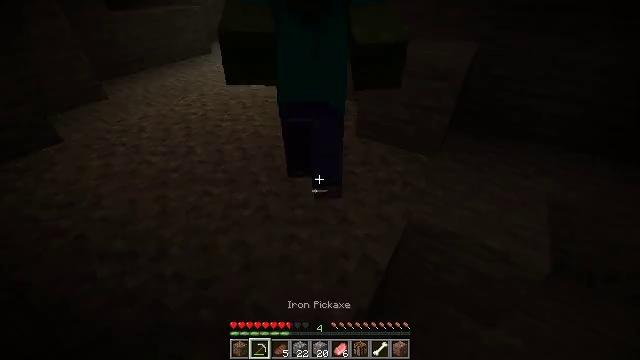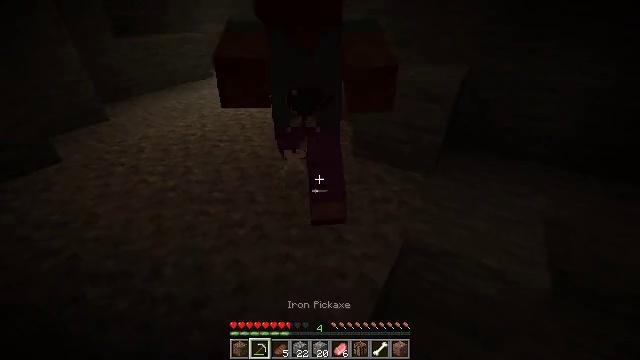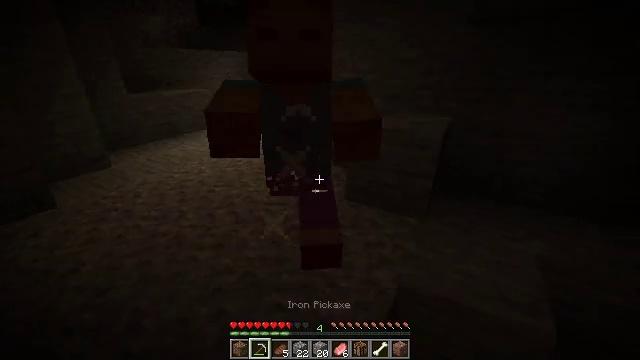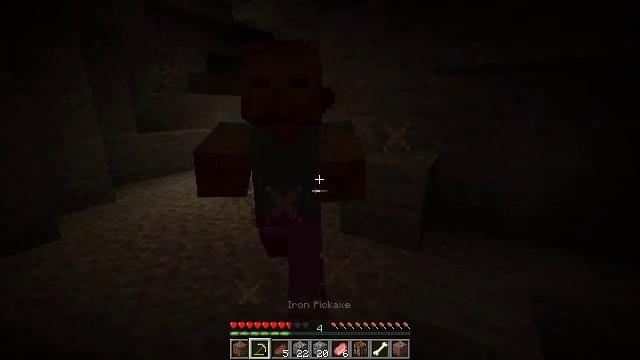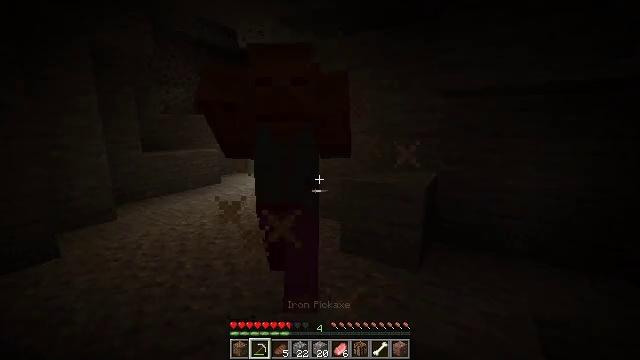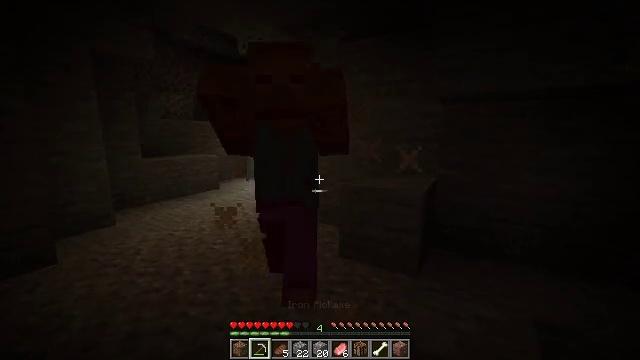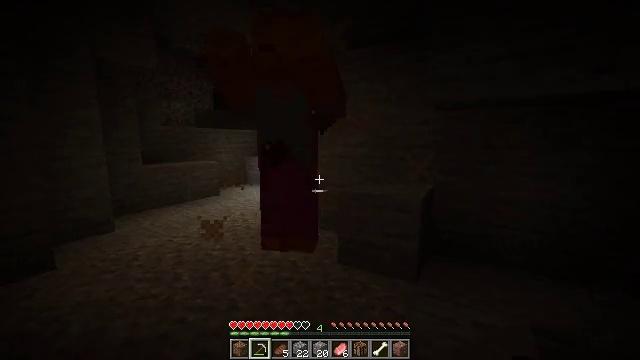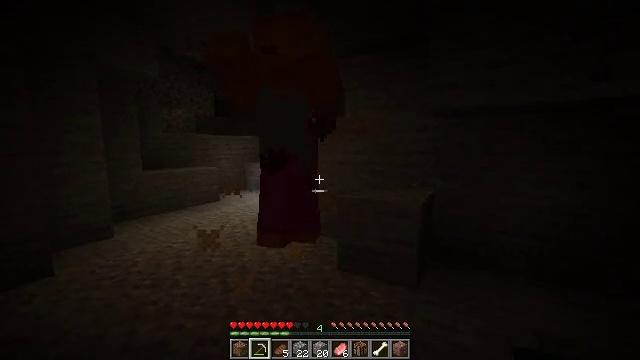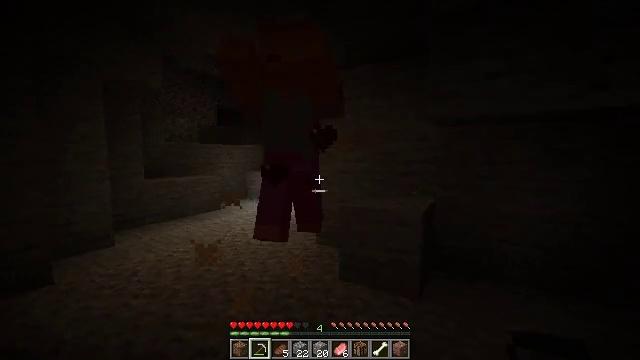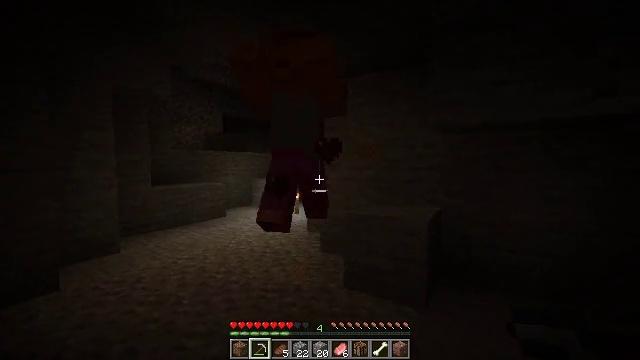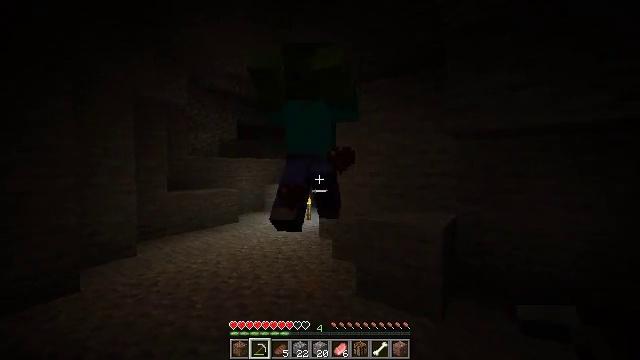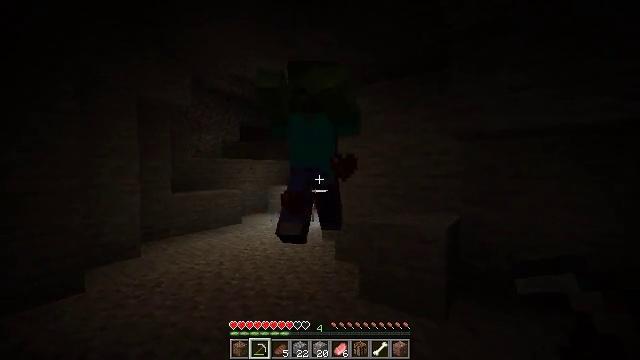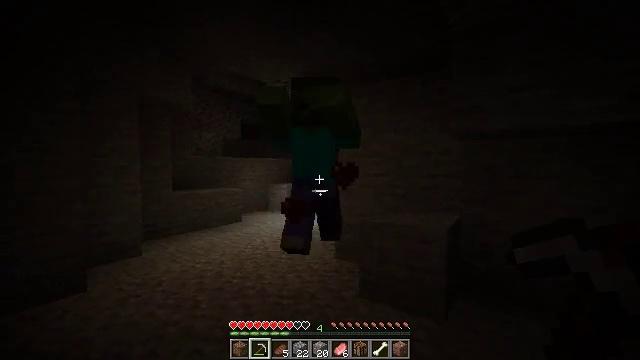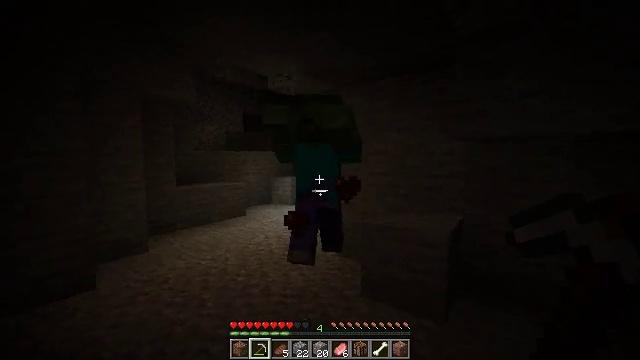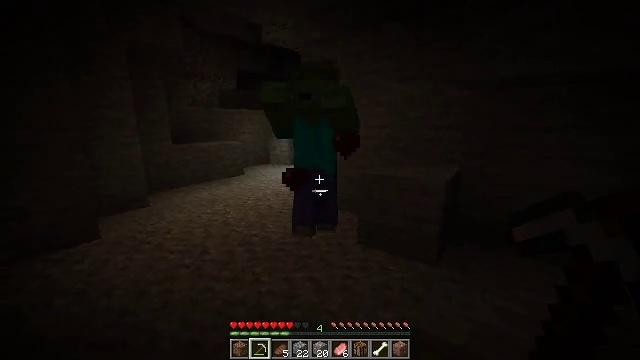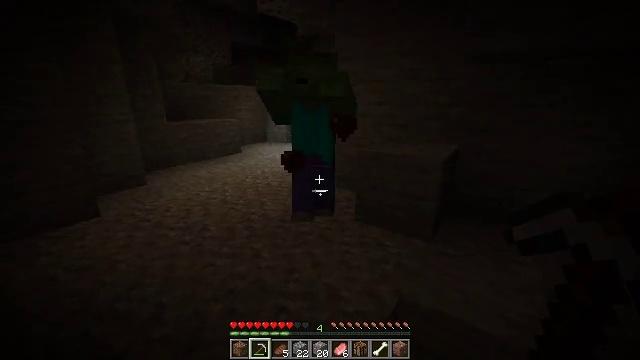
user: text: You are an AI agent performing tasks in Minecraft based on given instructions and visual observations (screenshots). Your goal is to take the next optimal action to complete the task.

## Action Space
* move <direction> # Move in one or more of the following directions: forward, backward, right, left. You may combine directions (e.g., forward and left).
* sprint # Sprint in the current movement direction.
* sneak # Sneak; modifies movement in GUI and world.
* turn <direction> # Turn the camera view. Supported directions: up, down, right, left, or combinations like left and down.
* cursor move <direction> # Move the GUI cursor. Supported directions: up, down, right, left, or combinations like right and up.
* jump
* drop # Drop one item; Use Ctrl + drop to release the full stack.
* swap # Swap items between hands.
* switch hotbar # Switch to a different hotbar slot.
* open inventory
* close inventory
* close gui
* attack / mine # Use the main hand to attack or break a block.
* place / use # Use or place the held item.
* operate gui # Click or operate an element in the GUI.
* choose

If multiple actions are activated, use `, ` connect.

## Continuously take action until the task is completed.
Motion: motion action
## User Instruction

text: Combat the zombie.
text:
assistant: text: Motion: move back, turn up
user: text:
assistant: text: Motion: move back, turn up
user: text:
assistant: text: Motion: turn up
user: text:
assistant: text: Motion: turn up
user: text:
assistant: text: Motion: turn up
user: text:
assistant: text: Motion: turn up
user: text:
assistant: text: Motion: turn up
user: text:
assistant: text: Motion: turn up
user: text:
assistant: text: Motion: turn left and up
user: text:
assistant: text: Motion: turn left and up
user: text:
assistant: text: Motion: no_op
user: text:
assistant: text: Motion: jump
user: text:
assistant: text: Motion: turn down, jump
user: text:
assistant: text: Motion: turn down, jump
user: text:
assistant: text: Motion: turn down
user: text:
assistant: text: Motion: turn down
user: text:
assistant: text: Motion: move back, turn down
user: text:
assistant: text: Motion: move back
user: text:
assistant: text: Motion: move back
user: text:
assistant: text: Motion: move back
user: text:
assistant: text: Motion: move back, turn left and up
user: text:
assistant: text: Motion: attack / mine
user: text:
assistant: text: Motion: turn up, attack / mine
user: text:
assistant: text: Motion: turn left and up, attack / mine
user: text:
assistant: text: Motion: turn up
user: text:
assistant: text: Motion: turn up
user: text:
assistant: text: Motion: no_op
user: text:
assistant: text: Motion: no_op
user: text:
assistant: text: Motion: no_op
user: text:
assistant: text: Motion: no_op